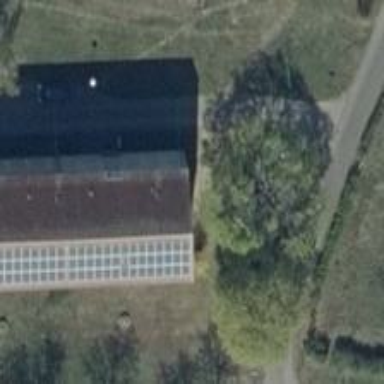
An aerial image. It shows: Solar-powered generator using photovoltaic technology. This small installation generates electricity through solar photovoltaic panels.